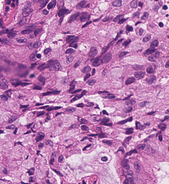
Tumor epithelial tissue: yes
Tumor-associated stroma tissue: no
Normal tissue: no